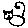
Label: cat